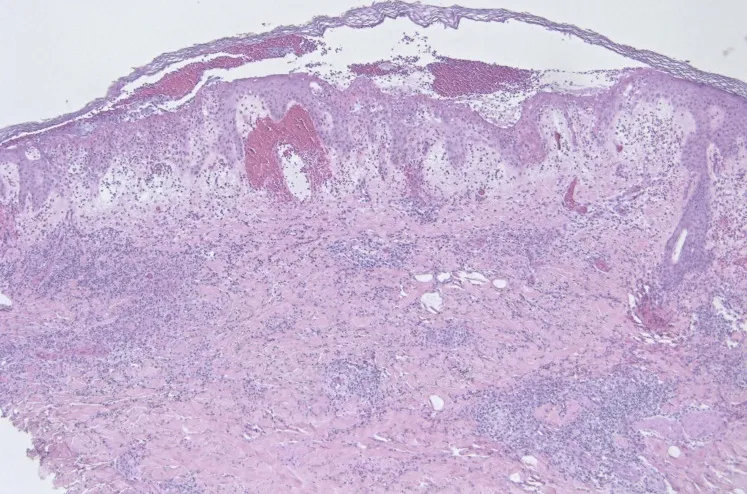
Superficial and deep inflammation with prominent subepidermal edema (magnification, 2x).
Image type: pathology (h&e)